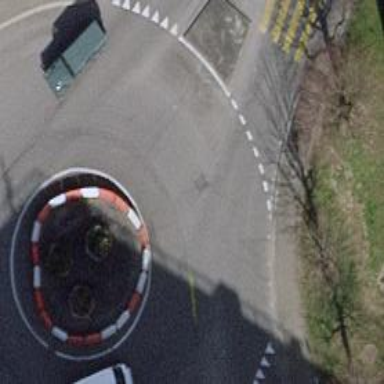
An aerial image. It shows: Tertiary road with asphalt surface leading to roundabout.